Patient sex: M
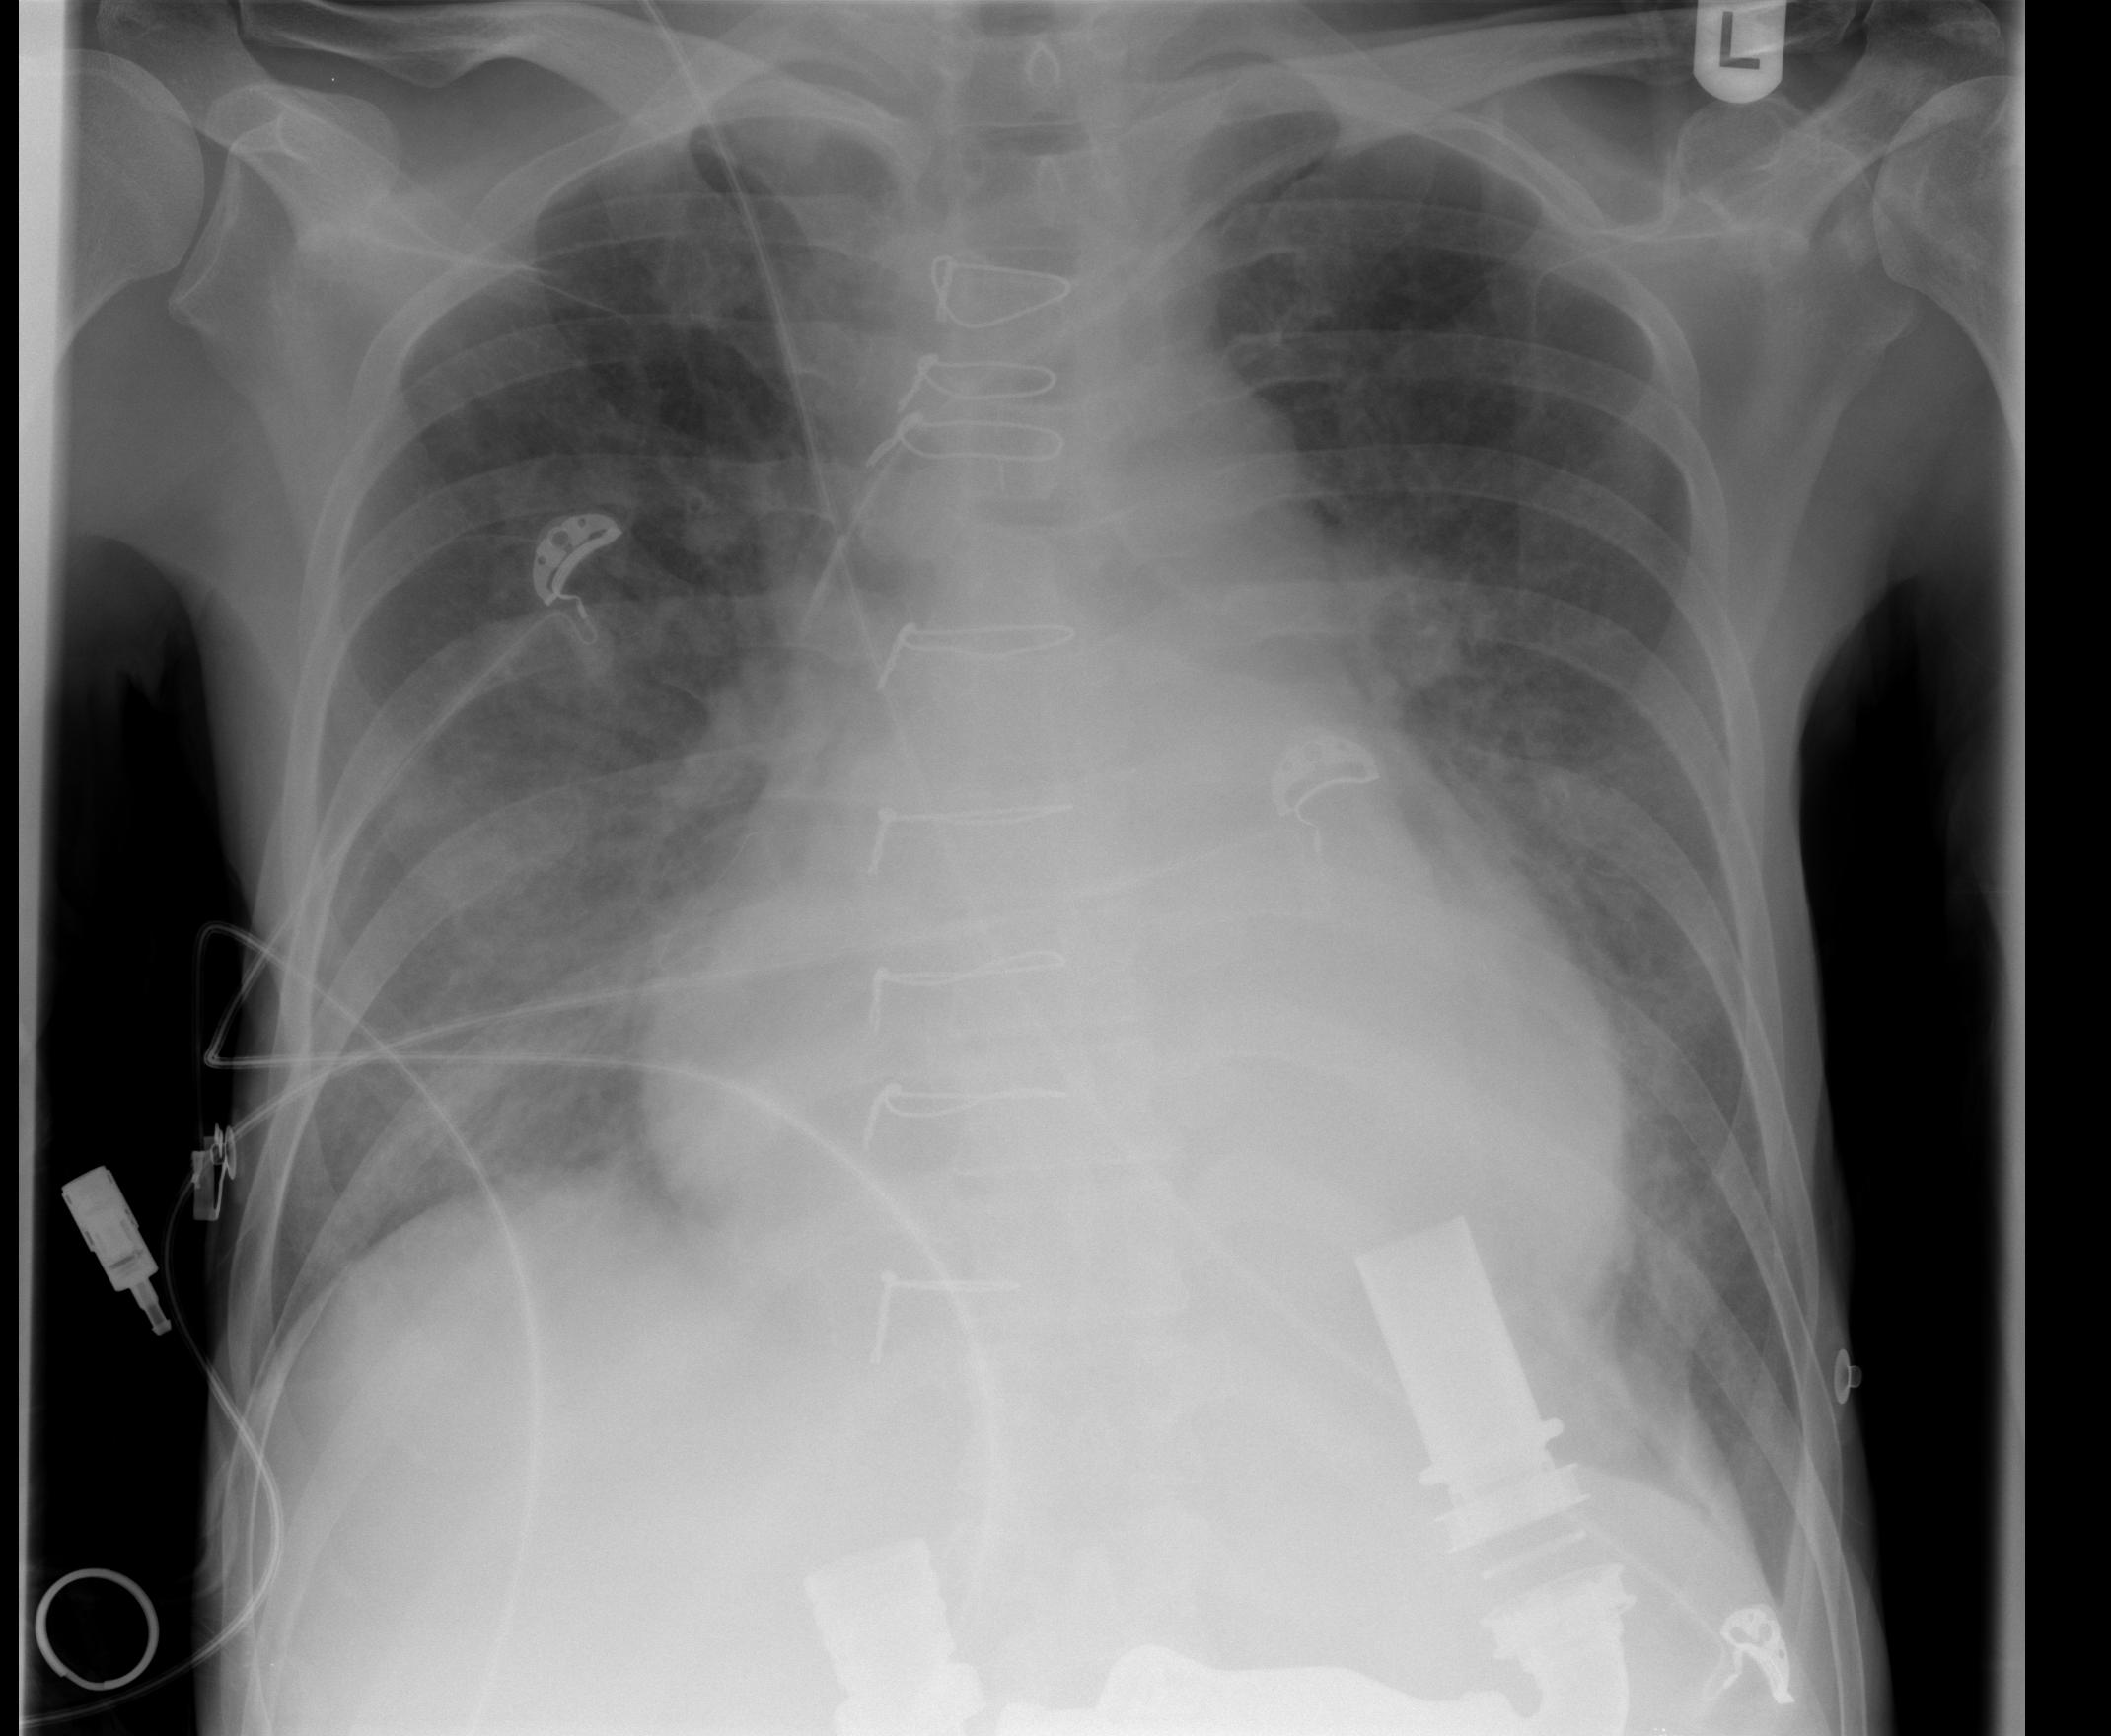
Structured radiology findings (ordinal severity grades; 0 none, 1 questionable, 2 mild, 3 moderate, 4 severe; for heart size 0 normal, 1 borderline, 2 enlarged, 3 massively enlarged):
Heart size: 2
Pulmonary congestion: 3
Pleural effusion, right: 0
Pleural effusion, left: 1
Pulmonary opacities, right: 3
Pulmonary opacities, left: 2
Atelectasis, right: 2
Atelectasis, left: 2